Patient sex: F
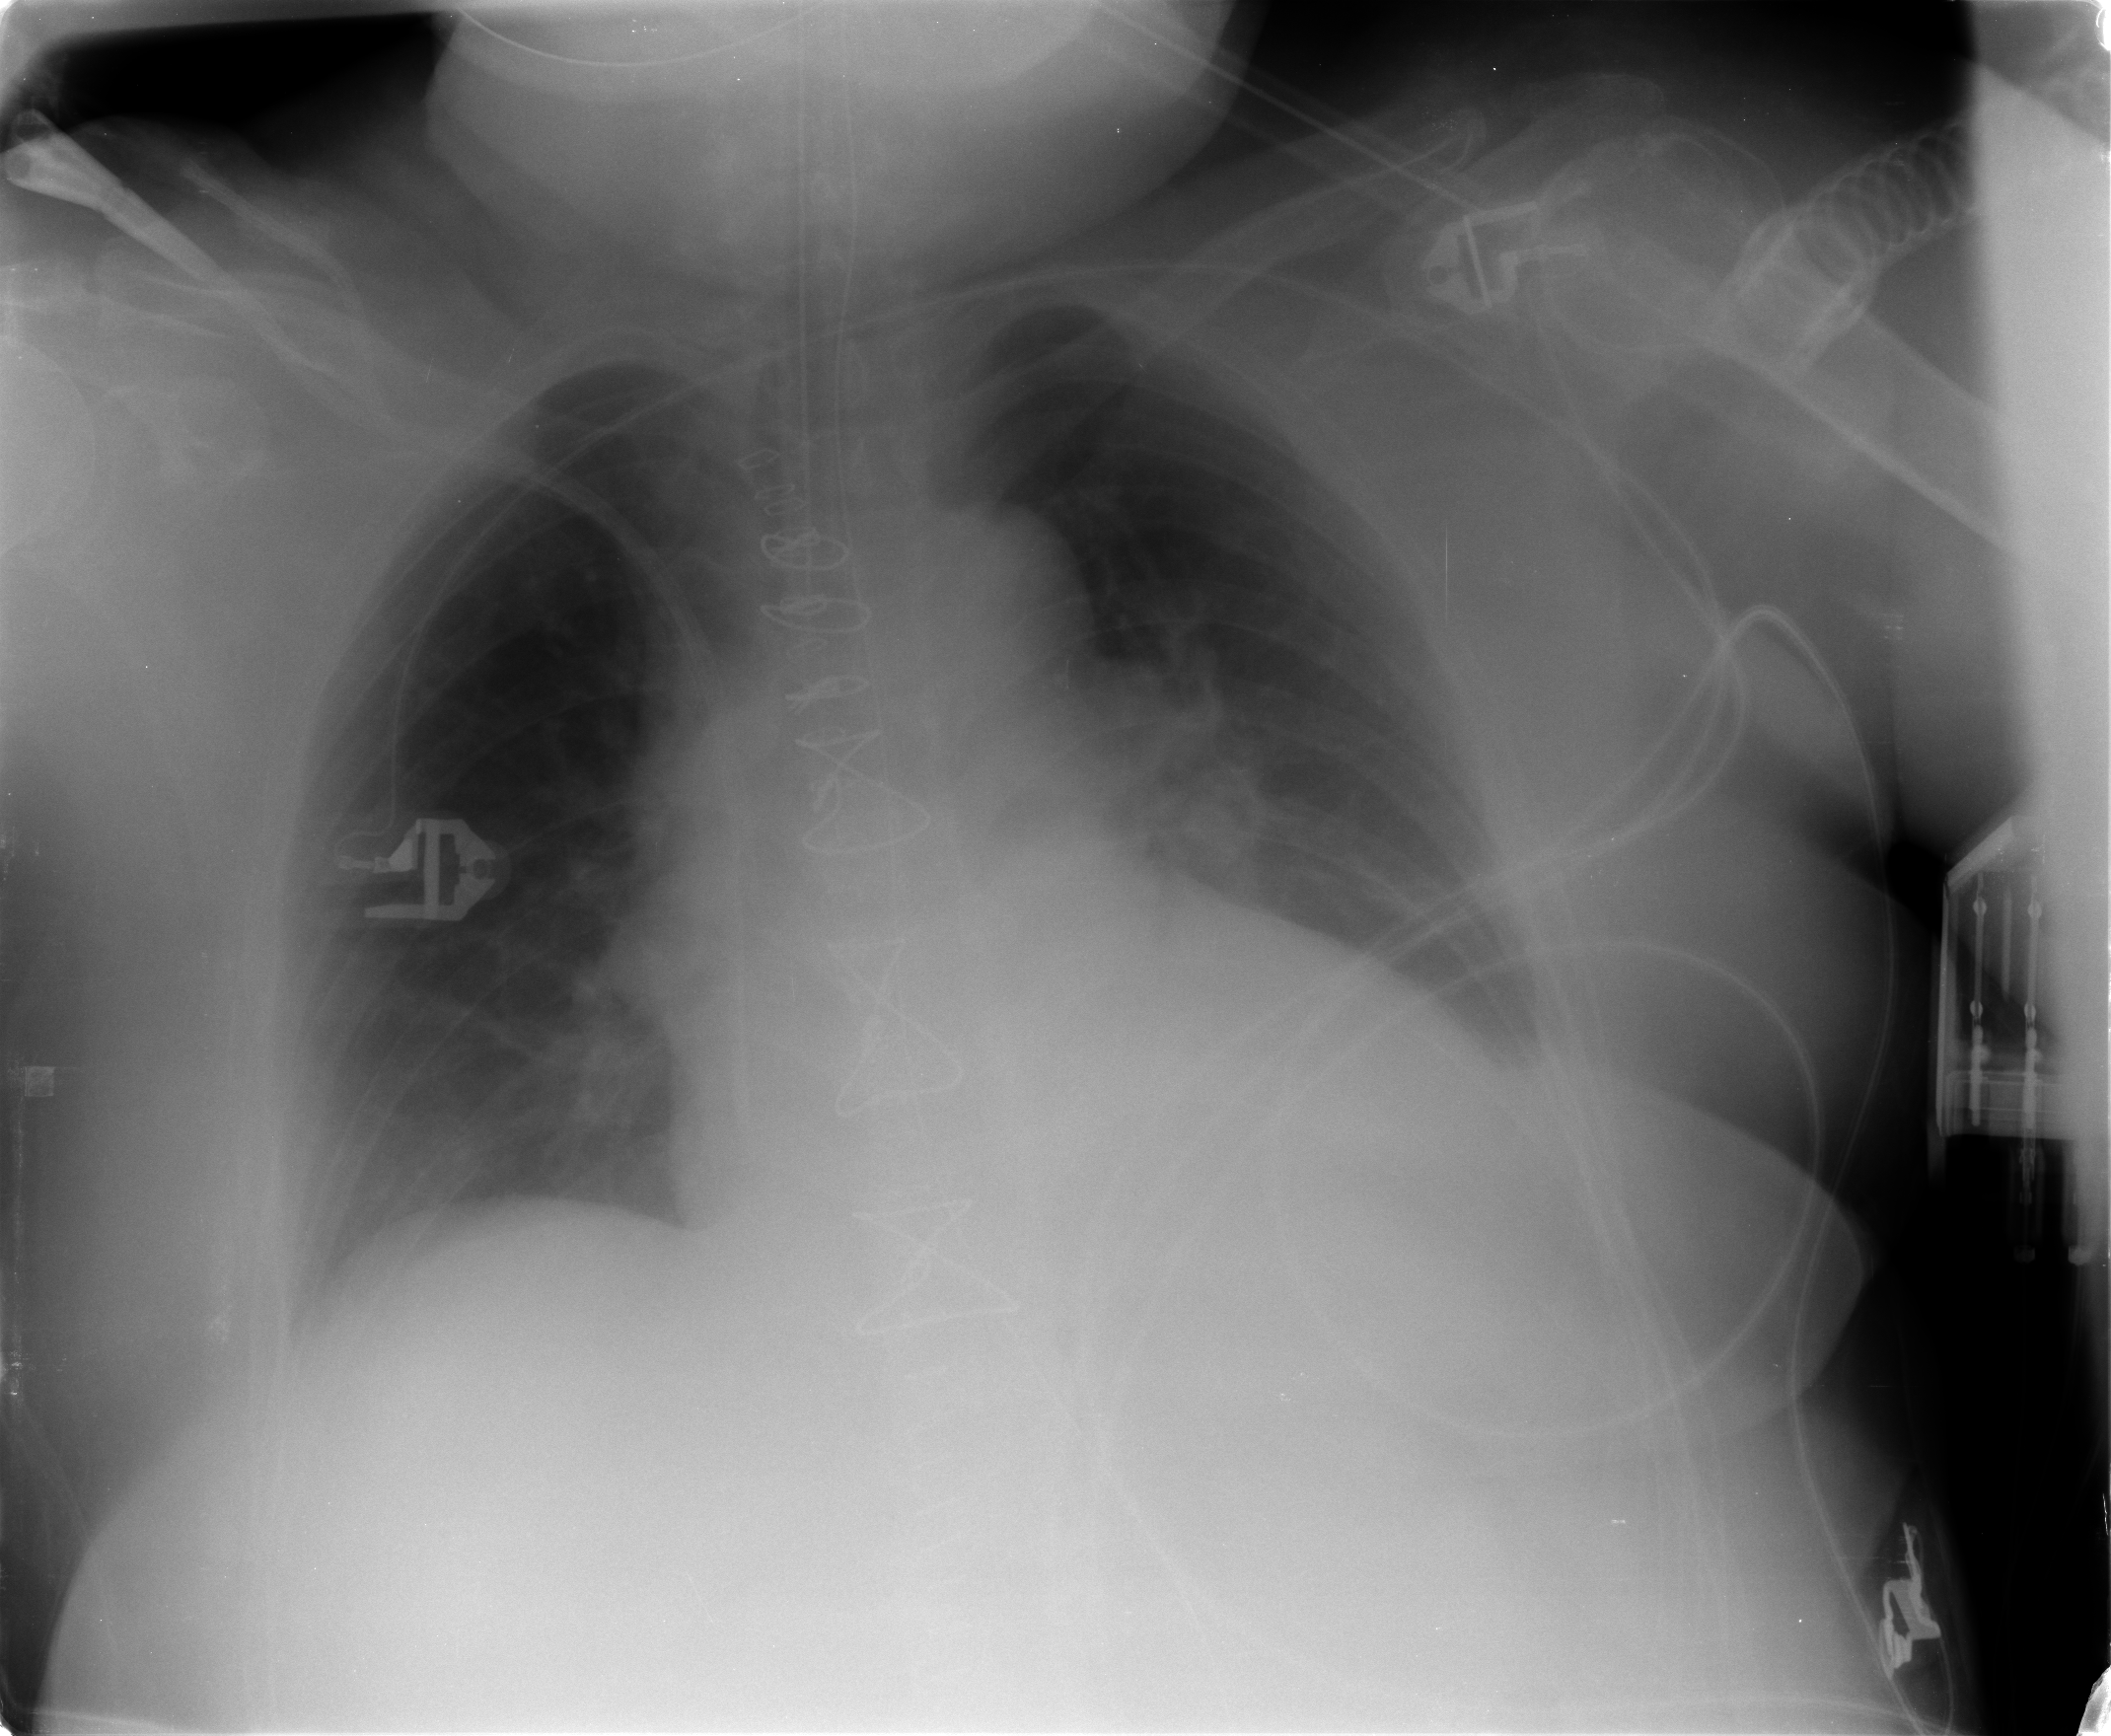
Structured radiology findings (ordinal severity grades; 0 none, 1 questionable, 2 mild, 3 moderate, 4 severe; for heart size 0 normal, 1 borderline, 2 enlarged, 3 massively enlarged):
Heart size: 2
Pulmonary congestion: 0
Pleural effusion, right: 0
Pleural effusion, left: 2
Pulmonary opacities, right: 0
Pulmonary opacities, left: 0
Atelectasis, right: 0
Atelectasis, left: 0